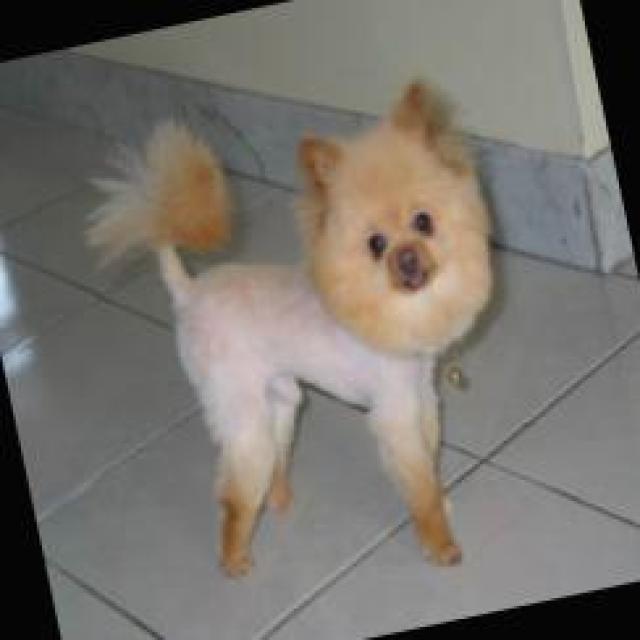
Canine fungal skin infection — characterized by alopecia, scaling, crusting, and circular lesions. Common agents include Malassezia and Candida species.